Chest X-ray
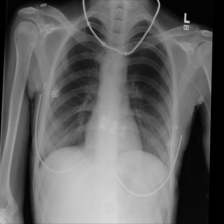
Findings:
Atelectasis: negative
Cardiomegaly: negative
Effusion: negative
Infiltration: negative
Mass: negative
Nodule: negative
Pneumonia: negative
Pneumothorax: negative
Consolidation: negative
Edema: negative
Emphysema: negative
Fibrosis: negative
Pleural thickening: negative
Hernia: negative